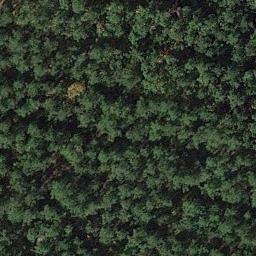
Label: forest